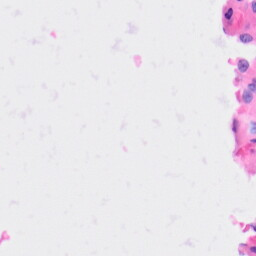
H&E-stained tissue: Kidney